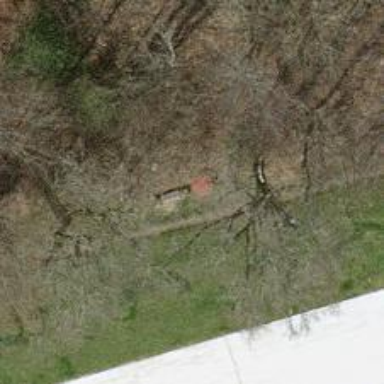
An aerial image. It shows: Picnic table located in leisure land area.